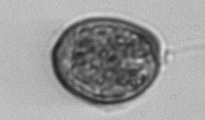
Label: Prorocentrum